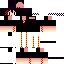
A female human skin with dark skin, wearing brown helmet dressed in a black hoodie and black pants, featuring a closed mouth.